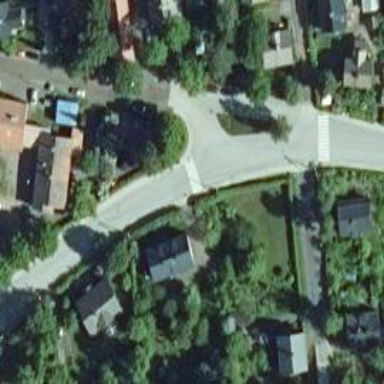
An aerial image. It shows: Marked crossing on asphalt footway.